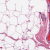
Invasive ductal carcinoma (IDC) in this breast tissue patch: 0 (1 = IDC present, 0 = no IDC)